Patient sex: M
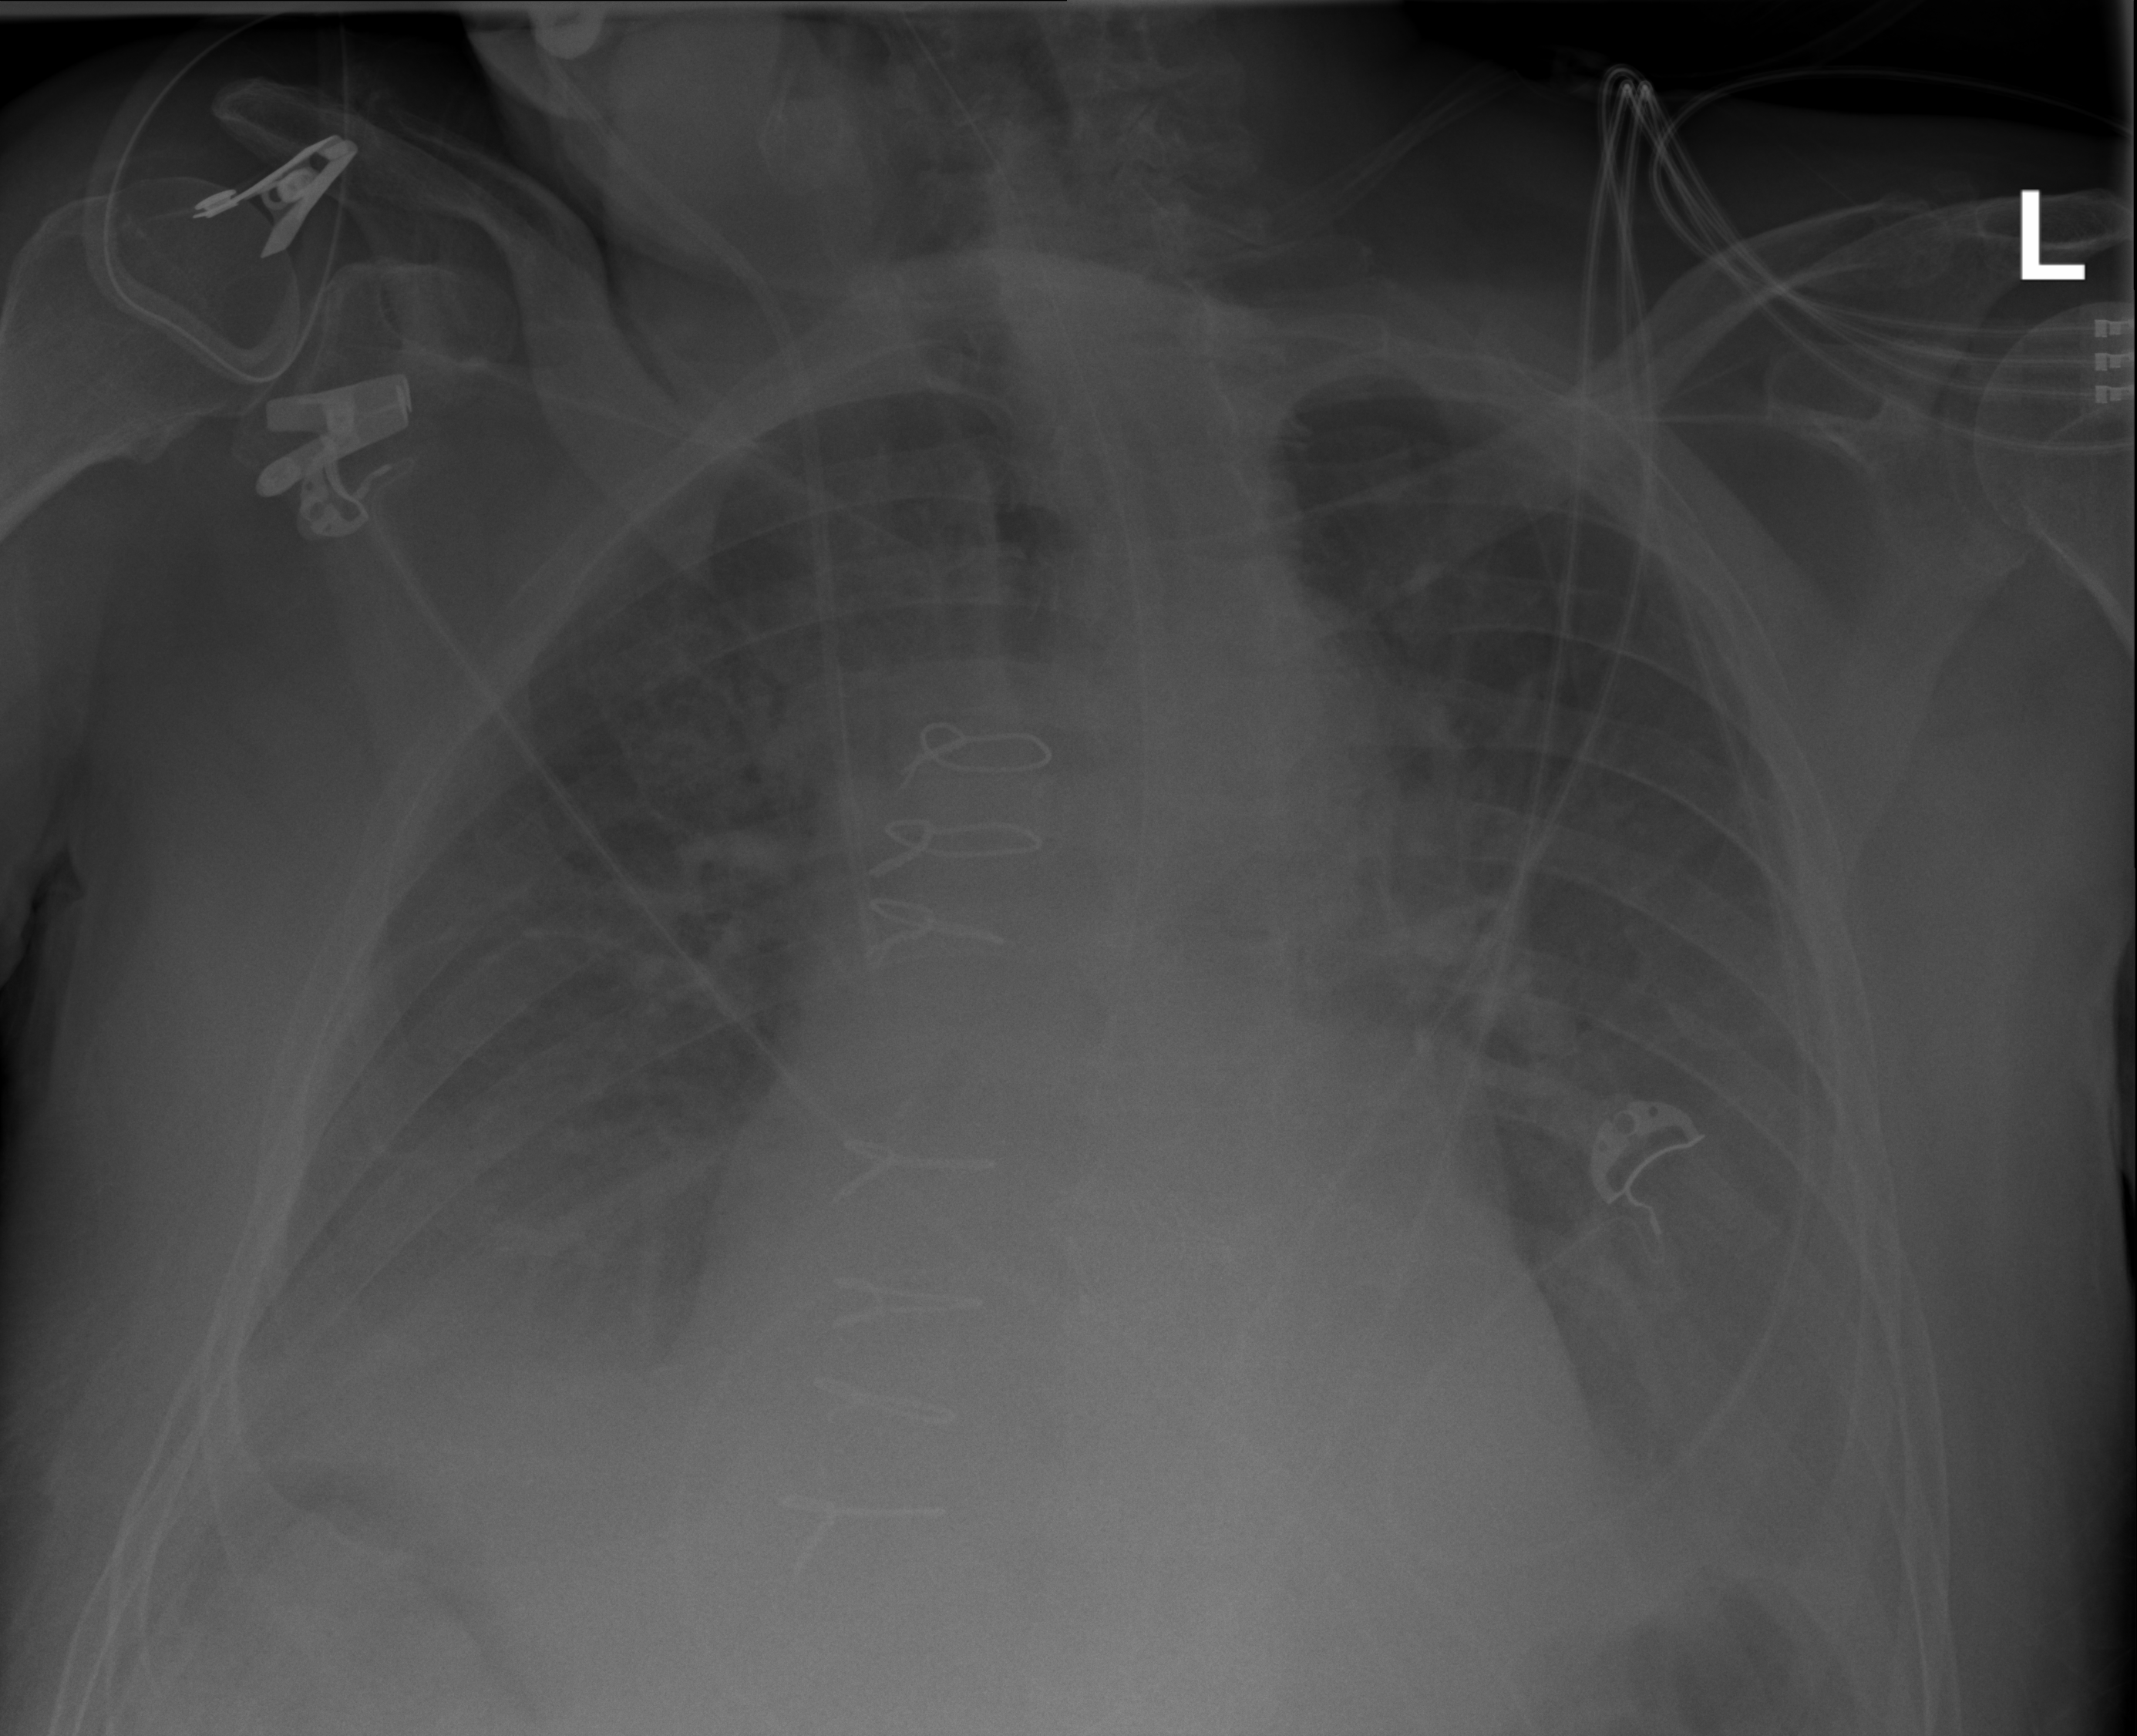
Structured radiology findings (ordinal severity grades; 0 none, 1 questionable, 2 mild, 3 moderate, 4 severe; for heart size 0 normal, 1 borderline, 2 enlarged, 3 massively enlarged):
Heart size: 2
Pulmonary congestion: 2
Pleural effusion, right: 2
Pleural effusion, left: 2
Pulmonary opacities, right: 2
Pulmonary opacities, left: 2
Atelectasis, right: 2
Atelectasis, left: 2